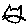
Label: cat